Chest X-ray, PA view. Patient: 40 years old, sex F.
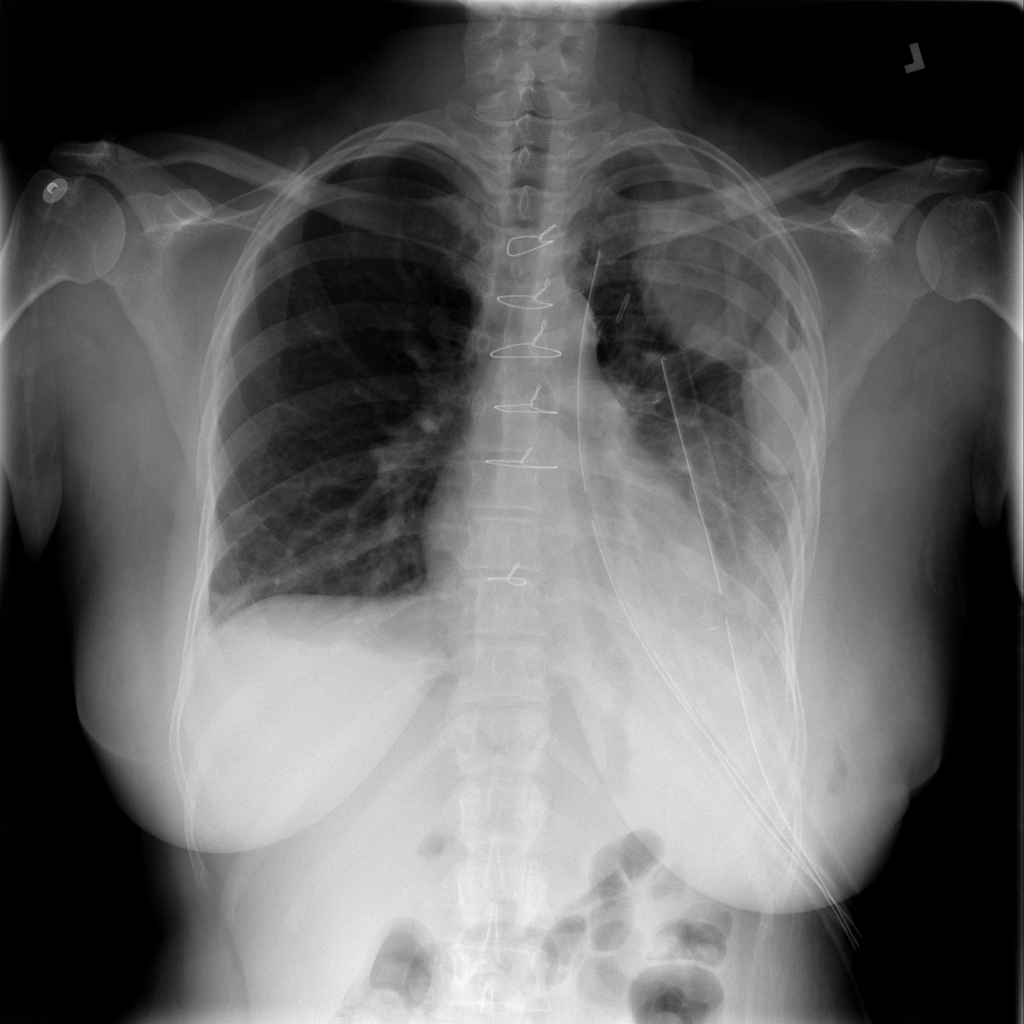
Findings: Atelectasis, Effusion, Pneumothorax